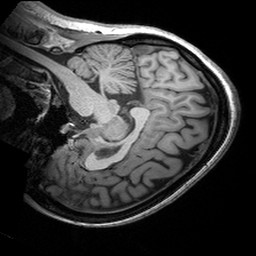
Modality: T1w
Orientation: sagittal
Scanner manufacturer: siemens
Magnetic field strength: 3 T
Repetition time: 2.53 s
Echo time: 0.00299 s